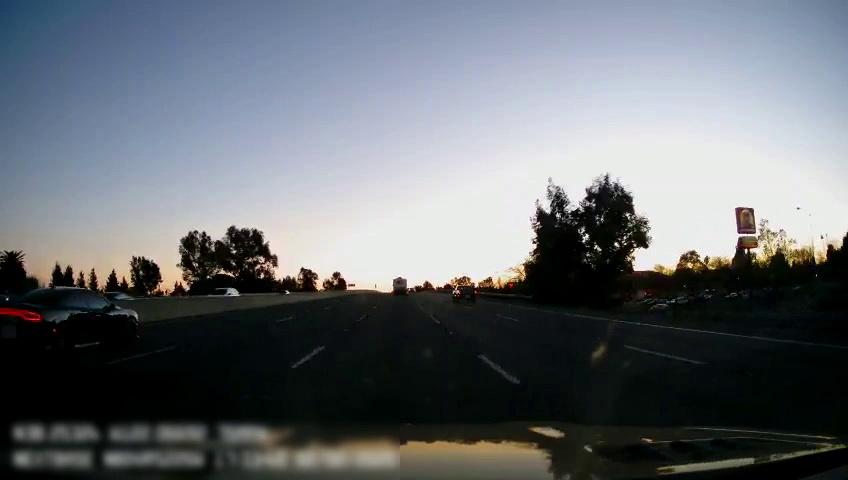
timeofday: Day
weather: Sunny
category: Drivable Space
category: Vehicles | Van
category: Vehicles | Truck
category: Vehicles | Car
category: Vehicles | Car
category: Vehicles | SUV
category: Vehicles | Car
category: Vehicles | Car
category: Vehicles | Car
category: Vehicles | SUV
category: Vehicles | Car
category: Lanes | Current Lane
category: Lanes | Alternate Lane
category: Lanes | Alternate Lane
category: Lanes | Current Lane
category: Lanes | Alternate Lane
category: Lanes | Alternate Lane